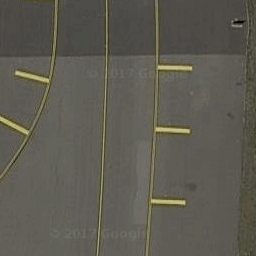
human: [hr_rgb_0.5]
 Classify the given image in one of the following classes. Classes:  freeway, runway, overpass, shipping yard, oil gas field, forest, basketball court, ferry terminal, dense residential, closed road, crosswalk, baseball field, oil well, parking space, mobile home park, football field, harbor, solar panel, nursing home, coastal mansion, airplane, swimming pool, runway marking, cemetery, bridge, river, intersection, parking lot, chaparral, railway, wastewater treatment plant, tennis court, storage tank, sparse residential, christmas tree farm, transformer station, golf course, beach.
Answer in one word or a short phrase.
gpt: runway marking